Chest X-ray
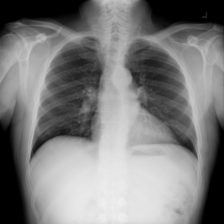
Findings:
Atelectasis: negative
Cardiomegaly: negative
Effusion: negative
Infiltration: positive
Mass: negative
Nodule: negative
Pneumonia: negative
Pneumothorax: negative
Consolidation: negative
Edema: negative
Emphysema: negative
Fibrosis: negative
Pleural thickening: negative
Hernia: negative